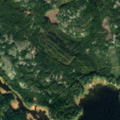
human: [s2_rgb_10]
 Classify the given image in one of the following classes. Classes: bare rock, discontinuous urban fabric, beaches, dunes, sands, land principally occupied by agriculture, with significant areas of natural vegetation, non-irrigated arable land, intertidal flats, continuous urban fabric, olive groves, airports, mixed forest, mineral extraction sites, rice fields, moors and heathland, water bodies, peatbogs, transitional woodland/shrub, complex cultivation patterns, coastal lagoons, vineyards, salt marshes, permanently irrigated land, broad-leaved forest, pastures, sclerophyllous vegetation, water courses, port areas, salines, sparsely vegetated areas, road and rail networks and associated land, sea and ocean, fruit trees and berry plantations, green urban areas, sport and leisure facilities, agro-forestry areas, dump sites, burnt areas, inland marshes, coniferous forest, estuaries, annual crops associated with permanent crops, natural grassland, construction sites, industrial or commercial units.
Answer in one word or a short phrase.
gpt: coniferous forest, mixed forest, sea and ocean